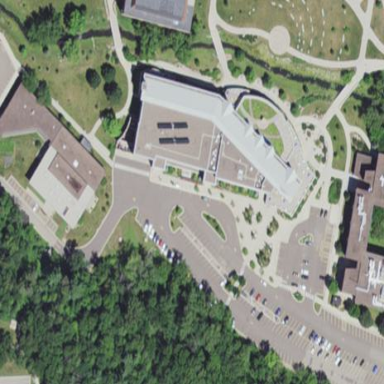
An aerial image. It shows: University building.